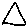
Label: triangle